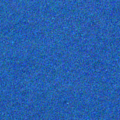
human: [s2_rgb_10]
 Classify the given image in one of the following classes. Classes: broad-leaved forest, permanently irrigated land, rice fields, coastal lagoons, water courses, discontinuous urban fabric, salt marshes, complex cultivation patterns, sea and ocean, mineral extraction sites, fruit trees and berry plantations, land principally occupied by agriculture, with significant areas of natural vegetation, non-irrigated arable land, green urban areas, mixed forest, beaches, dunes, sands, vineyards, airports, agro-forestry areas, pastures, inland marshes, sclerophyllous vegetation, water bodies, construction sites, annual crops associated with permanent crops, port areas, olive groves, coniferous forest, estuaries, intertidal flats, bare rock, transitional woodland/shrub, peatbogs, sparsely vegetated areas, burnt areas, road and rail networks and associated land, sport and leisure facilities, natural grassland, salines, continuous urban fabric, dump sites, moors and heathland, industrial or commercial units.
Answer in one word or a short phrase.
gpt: sea and ocean